Question: I'm having a DefaultMenuModel inside a tab from an accordion panel.
Now the menu is behind the tab of an acccordion panel and I like to change the z-index of the menu, that it will be in front of the tab.
It looks like:

I tried the following:
'''
<?xml version="1.0" encoding="UTF-8"?>
<ui:composition xmlns="http://www.w3.org/1999/xhtml" xmlns:ui="http://java.sun.com/jsf/facelets" xmlns:f="http://java.sun.com/jsf/core" xmlns:h="http://java.sun.com/jsf/html" xmlns:p="http://primefaces.org/ui" template="/templates/template.xhtml">
<ui:define name="window_title"/>
<ui:define name="content">
<h:form id="exportForm" style="height:100%">
<p:growl id="growl" showDetail="true" />
<p:accordionPanel id="memberPanel" multiple="true" activeIndex="1" styleClass="test1">
<p:tab title="#{messages['member_filter']}">
<table>
<tr valign="top">
<td>#{messages['export_filter']} <br></br>
<p:tieredMenu styleClass="test2" id="type" model="#{dynamicFilterMenuExport.menu}" />
</td>
<td><p:spacer width="10" /></td>
<td>#{messages['export_filter_select']}<br></br>
<br></br> <!-- more Code-->
</tr>
</table>
</p:tab>
<p:tab title="#{messages['menu_Members']}" >
<!-- datatable etc. -->
</p:tab>
</p:accordionPanel>
</h:form>
</ui:define>
</ui:composition>
'''
My css looks like:
'''
.test1 {
position: relative;
z-index: 1000 !important;
}
.test2 {
position: relative;
z-index: 2000 !important;
overflow:visible !important;
}
'''
Does anyone have an idea how I can fix it?
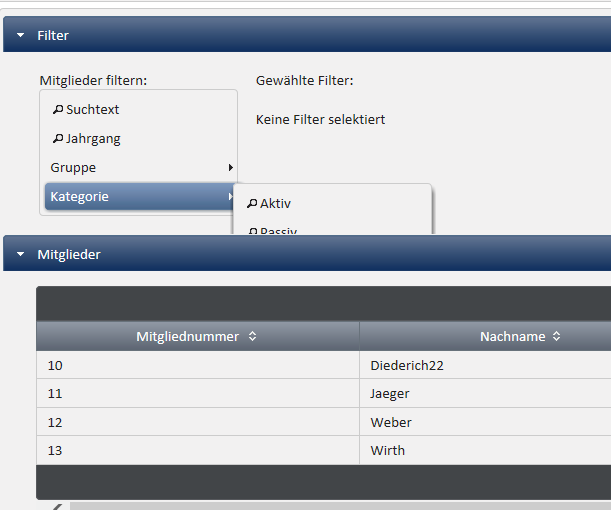
Answer: After hours of searching I found out the answer be adjusting the css.
Now it's working perfectly with the code below:
'''
.ui-accordion-content {
overflow:visible !important;
}
'''